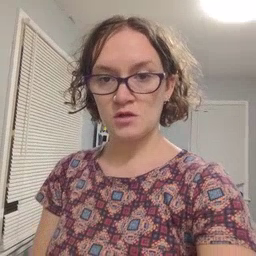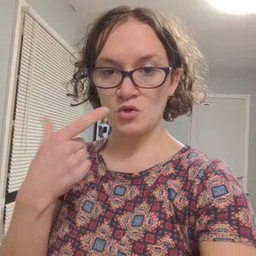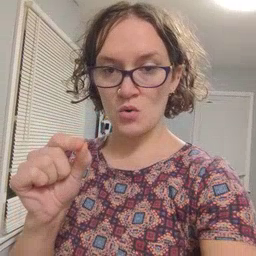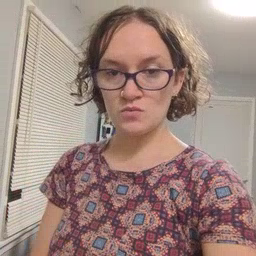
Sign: go